Field crop: maize
Growth stage: 2
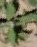
Species: atriplex